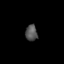
Tissue: skin
Cell type: Epithelial cells
Senescence score: 0.2836
Nuclear area (px): 188
Mean DAPI intensity: 84.564